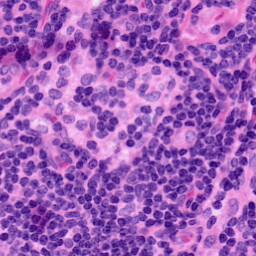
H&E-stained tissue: LymphNode